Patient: sex F, age 46
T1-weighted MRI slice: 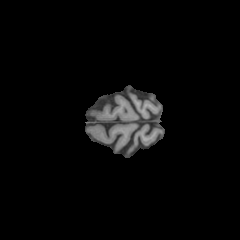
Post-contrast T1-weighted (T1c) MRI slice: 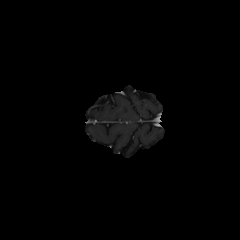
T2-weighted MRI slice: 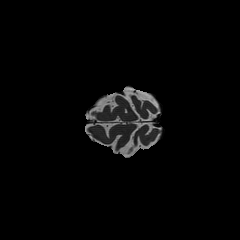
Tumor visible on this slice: no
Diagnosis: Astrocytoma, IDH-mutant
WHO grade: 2